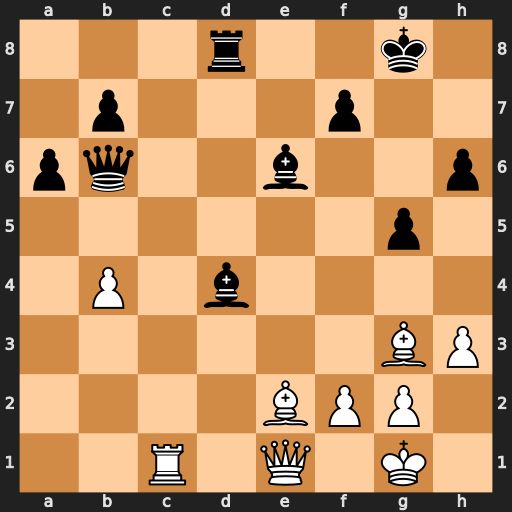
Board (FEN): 3r2k1/1p3p2/pq2b2p/6p1/1P1b4/6BP/4BPP1/2R1Q1K1
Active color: w
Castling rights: -
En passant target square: -
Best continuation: Bc7 Bxf2+ Qxf2 Qxf2+ Kxf2